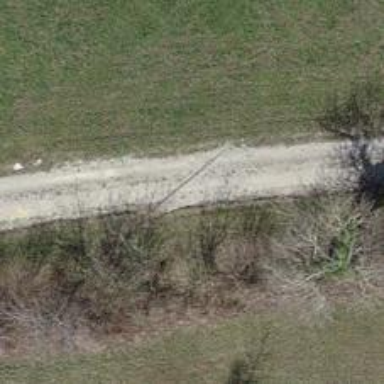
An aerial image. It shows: Gravel track with grade2 tracktype.